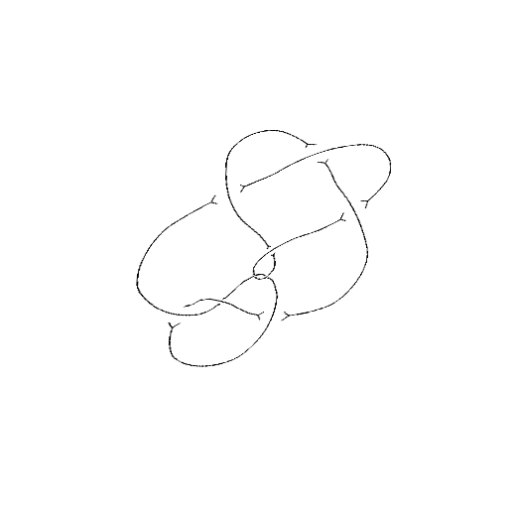
Crossing number: 9